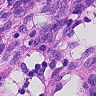
Metastatic tissue present: no